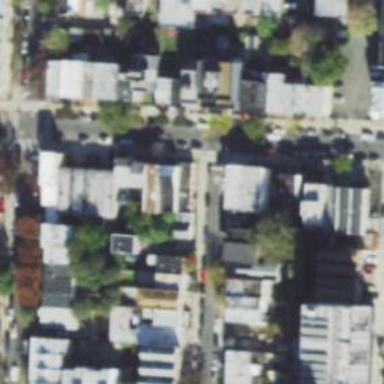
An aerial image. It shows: Residential road with separate sidewalk.